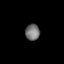
Tissue: lung
Cell type: Fibroblasts
Senescence score: 0.5671
Nuclear area (px): 230
Mean DAPI intensity: 114.635